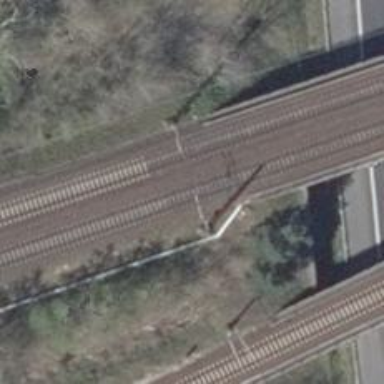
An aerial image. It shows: Railway milestone with catenary mast.